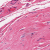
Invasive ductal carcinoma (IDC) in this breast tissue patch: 0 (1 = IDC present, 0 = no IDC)